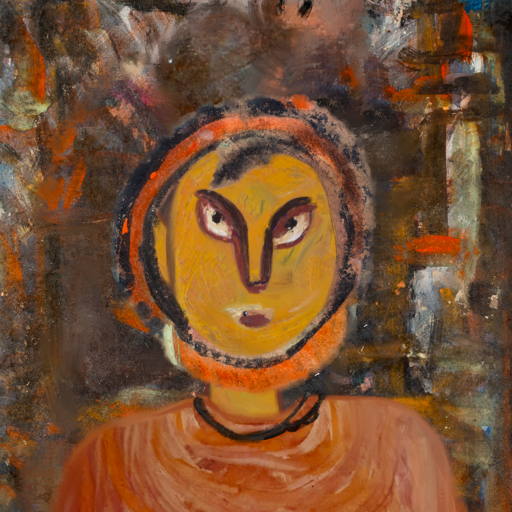
Background: GypsyQueen, Head And Neck Front: After_Raid, Face Front: After_Raid, Bust: Pious_Lady, Hair Front: Childish, Head Accessory: Blank, Second Necklace: Blank, Necklace: Orphan, Baby: Blank